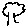
Label: tree